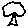
Label: tree